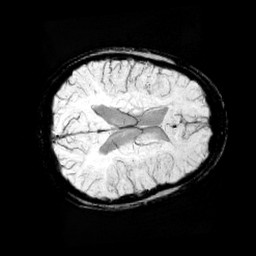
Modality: minIP
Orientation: axial
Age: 13
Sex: female
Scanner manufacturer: siemens
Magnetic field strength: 3 T
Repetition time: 0.027 s
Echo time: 0.02 s